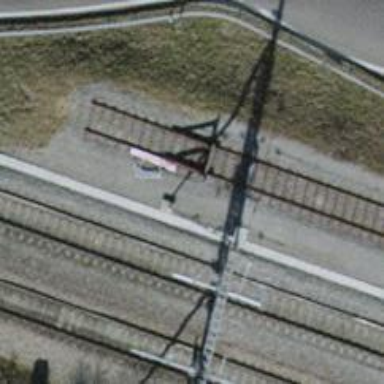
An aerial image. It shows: Railway buffer stop.